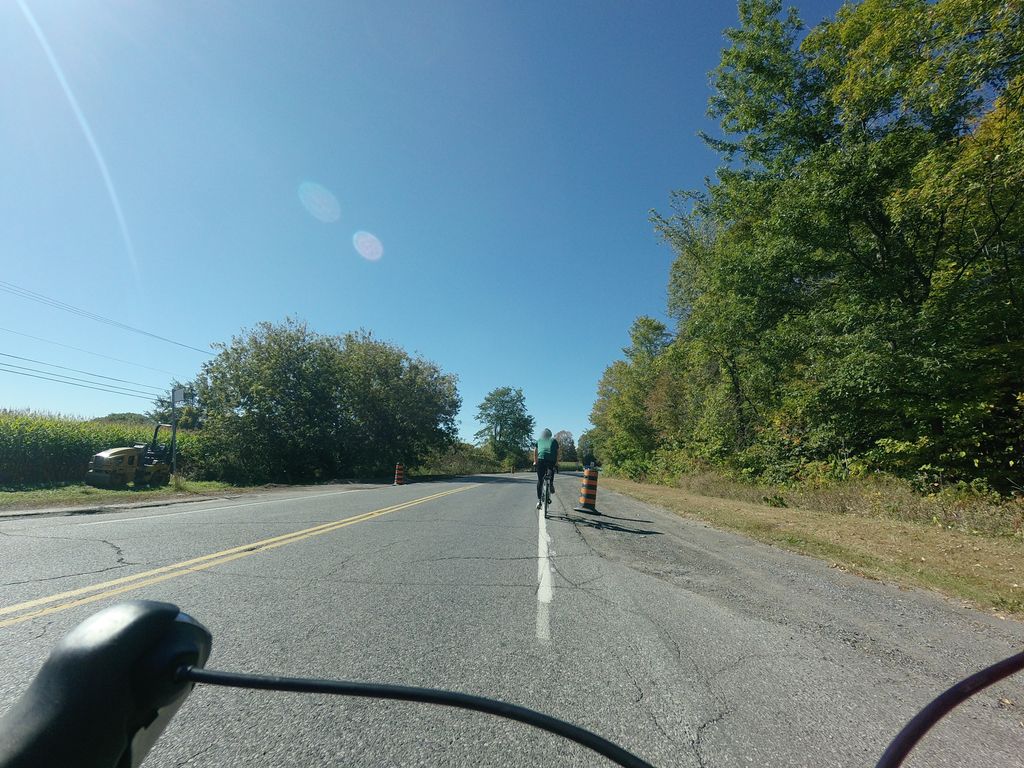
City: ottawa-gatineau